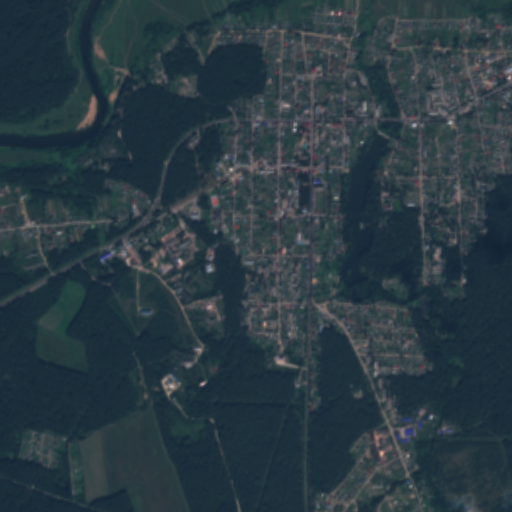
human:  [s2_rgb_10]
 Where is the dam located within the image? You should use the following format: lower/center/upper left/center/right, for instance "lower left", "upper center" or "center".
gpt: The dam is located in the upper right of the image.
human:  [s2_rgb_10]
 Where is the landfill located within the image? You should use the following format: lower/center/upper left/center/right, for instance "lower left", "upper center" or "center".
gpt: The landfill is located in the lower left of the image.
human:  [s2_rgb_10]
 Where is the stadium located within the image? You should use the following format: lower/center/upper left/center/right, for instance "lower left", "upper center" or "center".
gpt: The stadium is located in the center of the image.
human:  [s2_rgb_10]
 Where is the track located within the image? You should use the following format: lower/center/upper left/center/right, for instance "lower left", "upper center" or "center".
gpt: The track is located in the center of the image.
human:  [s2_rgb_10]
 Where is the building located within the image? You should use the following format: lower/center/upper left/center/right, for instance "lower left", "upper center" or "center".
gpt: There is no building in the image.